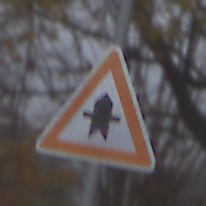
Verkehrszeichen: Vorfahrt
Umgebung: Outdoor, Nature
Tageszeit: MorningAfternoon
Wetter: Overcast
Licht: Natural
Jahreszeit: NotSpecified
Kontrast: LowContrast